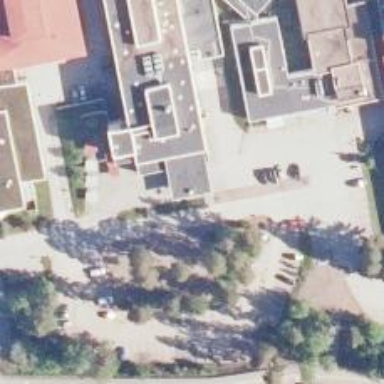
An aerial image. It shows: Hospital providing healthcare services.